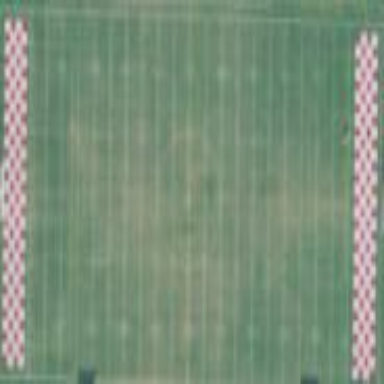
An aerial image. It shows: American football pitch.